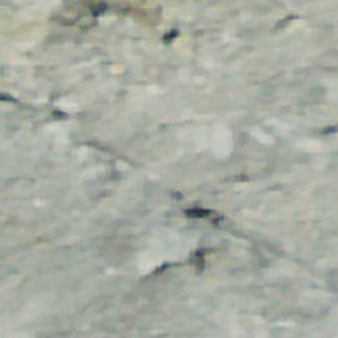
Label: other